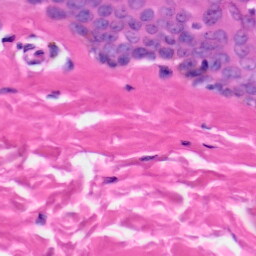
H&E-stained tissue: Skin